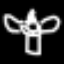
Label: angel